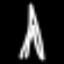
Label: The Eiffel Tower